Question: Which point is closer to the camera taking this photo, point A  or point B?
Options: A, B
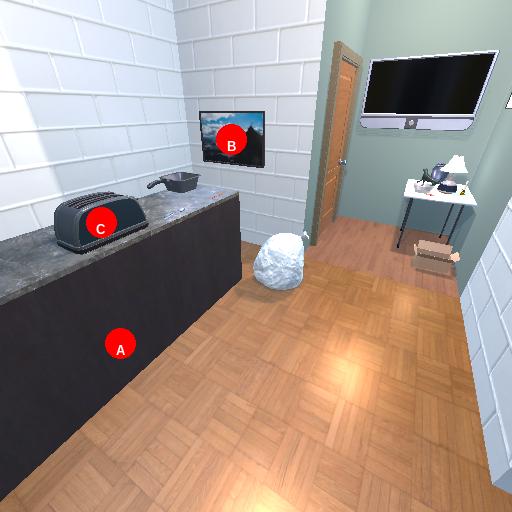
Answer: A